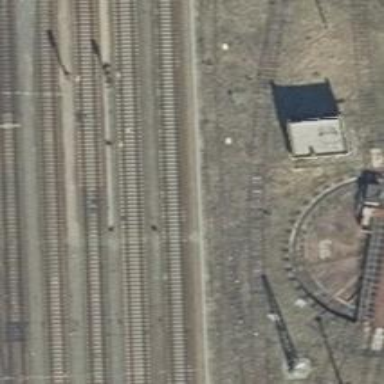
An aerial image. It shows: Abandoned railway yard.